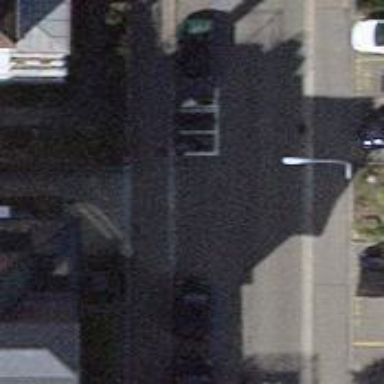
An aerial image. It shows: Motorcycle parking area.